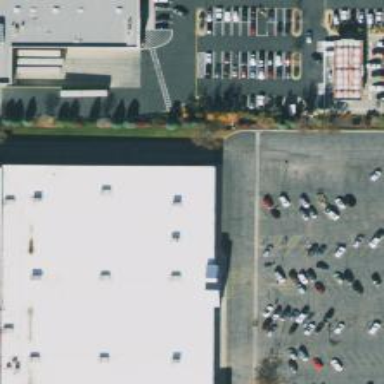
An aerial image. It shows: Retail building.